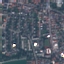
Label: Residential